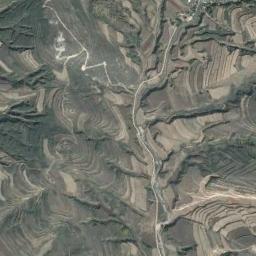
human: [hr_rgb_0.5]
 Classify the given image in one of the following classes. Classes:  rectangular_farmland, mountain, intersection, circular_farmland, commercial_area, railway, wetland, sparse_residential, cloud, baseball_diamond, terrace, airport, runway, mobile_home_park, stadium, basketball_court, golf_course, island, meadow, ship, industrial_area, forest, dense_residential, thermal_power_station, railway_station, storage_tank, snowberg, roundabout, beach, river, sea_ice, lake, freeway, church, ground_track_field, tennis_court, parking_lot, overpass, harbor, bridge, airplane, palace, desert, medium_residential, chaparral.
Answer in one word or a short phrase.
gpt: mountain